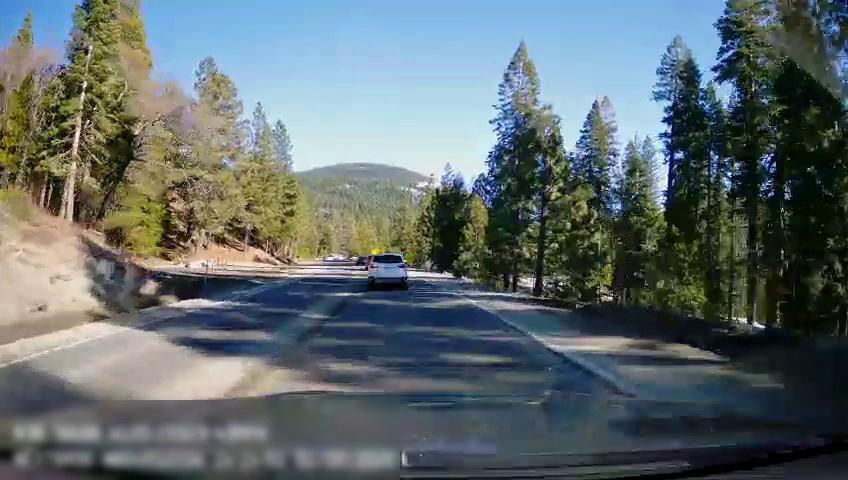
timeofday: Day
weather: Sunny
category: Drivable Space
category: Vehicles | SUV
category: Lanes | Current Lane
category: Lanes | Opposite Lane